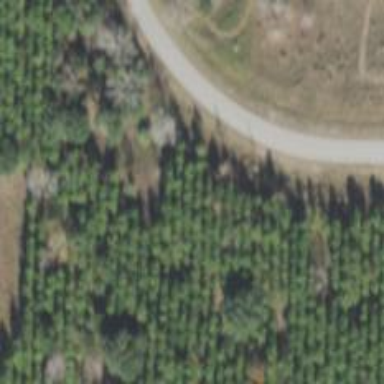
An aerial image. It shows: Evergreen needle-leaved forest.